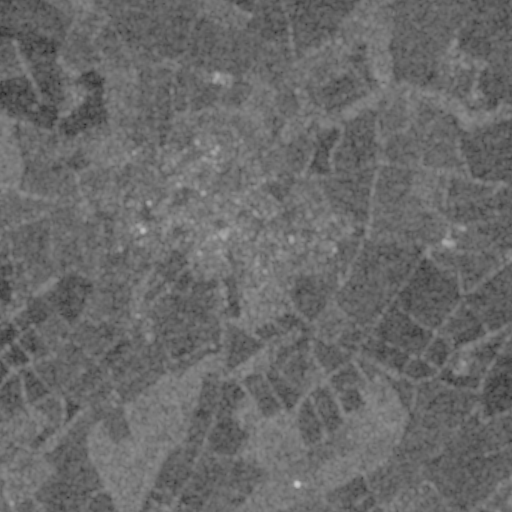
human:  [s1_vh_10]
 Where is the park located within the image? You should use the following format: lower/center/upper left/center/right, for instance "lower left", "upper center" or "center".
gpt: The park is located in the center of the image.
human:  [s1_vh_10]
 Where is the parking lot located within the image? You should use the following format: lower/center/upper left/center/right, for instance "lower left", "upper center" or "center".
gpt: The parking lot is located in the center of the image.
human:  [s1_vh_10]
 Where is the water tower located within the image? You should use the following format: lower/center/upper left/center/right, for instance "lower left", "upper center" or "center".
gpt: The water tower is located in the center left of the image.
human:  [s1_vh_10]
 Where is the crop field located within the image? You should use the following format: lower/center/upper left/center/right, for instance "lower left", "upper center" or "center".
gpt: There is no crop field in the image.

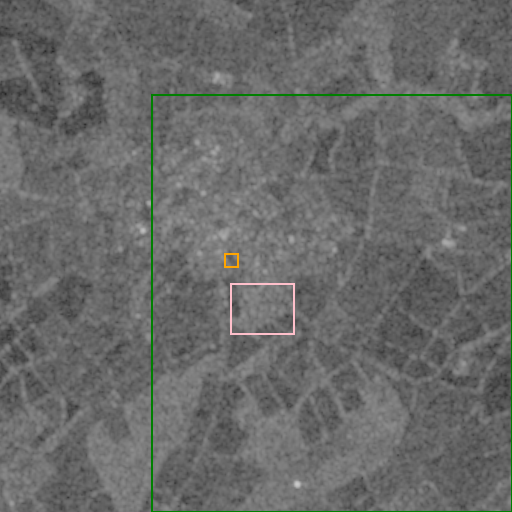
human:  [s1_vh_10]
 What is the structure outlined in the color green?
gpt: The structure outlined in green is a crop field.
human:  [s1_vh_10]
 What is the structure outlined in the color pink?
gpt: The structure outlined in pink is a park.
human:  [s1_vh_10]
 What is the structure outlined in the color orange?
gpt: The structure outlined in orange is a parking lot.
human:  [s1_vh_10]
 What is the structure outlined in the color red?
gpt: There is no red outline.